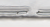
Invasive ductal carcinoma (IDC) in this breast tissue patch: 0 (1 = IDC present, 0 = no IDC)